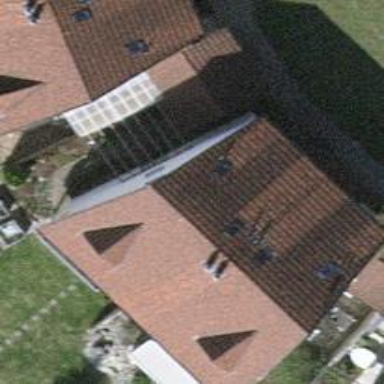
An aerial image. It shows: Gabled terrace building with the roof oriented across.